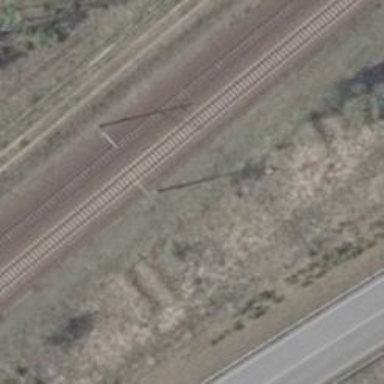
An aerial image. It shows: Milestone along the railway track with catenary mast.